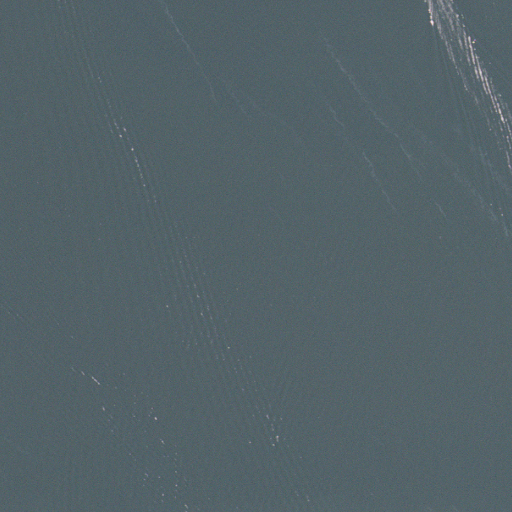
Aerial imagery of island in North Carolina named Beatty Ford Islands (historical) containing only open water